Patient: sex F, age 57
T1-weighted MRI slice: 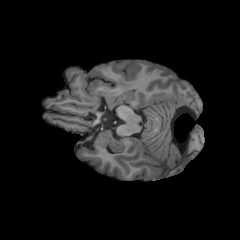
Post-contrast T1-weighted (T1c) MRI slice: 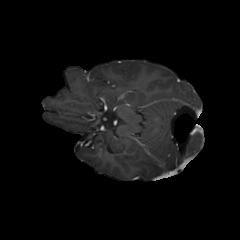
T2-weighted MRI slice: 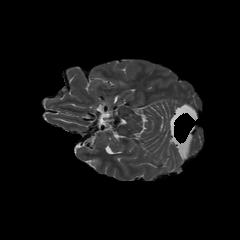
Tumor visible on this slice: yes
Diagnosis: Glioblastoma, IDH-wildtype
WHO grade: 4